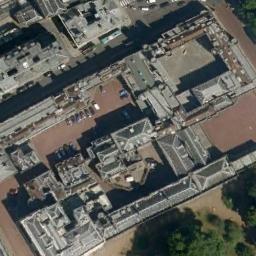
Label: palace